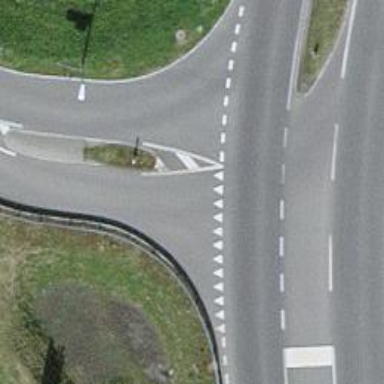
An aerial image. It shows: Road with "give way" sign.